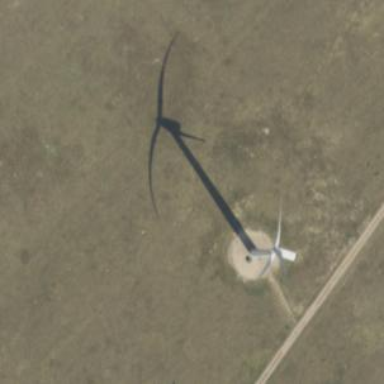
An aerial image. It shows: Wind power generator utilizing wind turbines.